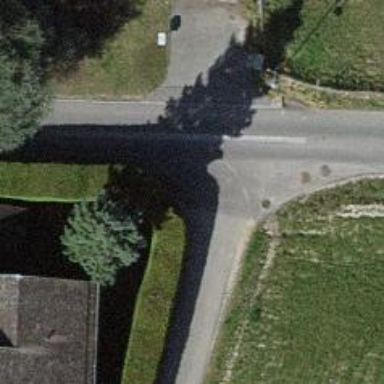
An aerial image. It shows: Residential road with asphalt surface and no sidewalks.